Question: 'QVariant::DataPtr' is private, and yesterday I used 'QBitArray' to do some work. There's a function 'data_ptr()' returning 'DataPtr&', but I don't know when and how to use this function. I write the returning data to a file and opened it in ST2, there shows an 'SOH':
'''
int main()
{
QBitArray bit(8);
bit[5] = true; //--> I tried bit[7] = true; result is 'SOH' still
QFile file("out");
file.open(QIODevice::WriteOnly);
QDataStream outs(&file);
outs << bit.data_ptr();
file.close();
return 0;
}
'''
I know 'SOH' is the meaning of 'Start Of Header', and it is defined as '0x01'(1byte) for frame delimiting. First I wrote 'bit[7]=true;' so I thought 'bit.data_ptr()' may be the raw data(<PHONE> in binary) in 'bit' which is an encapsulated 'QBitArray'. But when I tried 'bit[5]=true;' and opened the file in ST2, it still shew 'SOH'. So I'm confused.

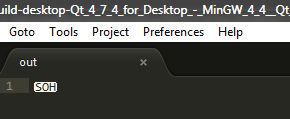
Answer: <URL> to write bit array into a data stream.